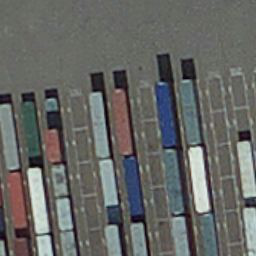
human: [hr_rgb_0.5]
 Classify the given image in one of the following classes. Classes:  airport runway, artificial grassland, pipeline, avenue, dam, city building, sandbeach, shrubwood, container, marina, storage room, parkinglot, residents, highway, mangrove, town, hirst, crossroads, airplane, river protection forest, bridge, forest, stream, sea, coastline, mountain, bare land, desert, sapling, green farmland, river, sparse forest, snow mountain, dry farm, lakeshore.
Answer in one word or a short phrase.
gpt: container